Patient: sex M, age 37
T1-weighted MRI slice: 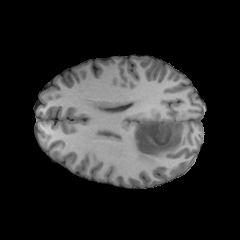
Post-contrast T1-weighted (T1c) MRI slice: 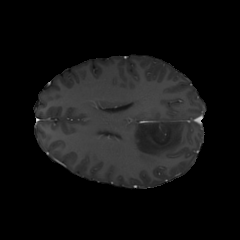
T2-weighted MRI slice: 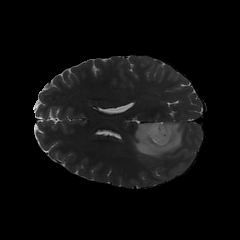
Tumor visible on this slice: yes
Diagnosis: Astrocytoma, IDH-mutant
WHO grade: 2